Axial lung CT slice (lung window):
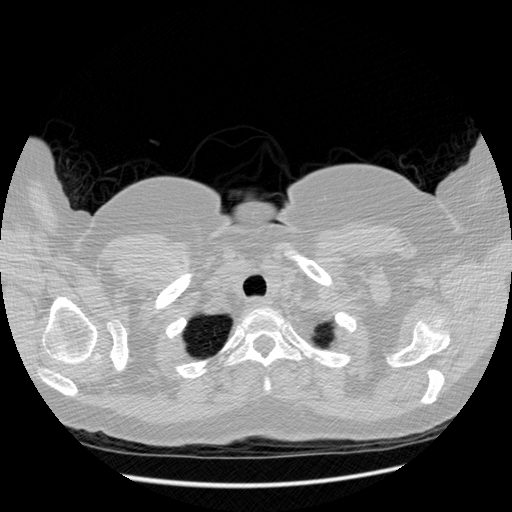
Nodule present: no